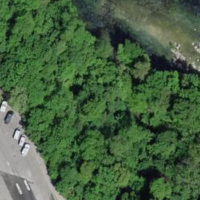
EUNIS habitat code: 41
Species observed at this site:
Arum maculatum
Aesculus hippocastanum